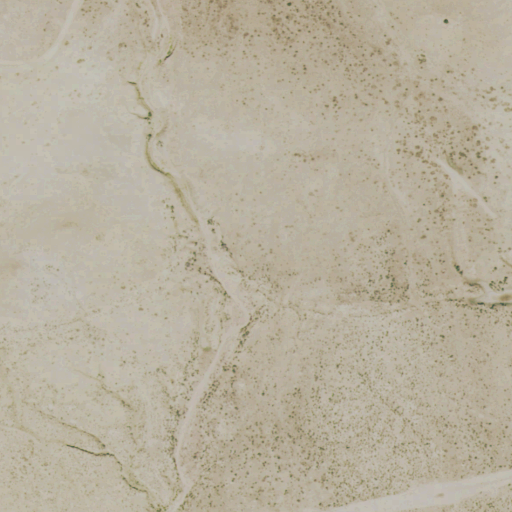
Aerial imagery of valley in Colorado named Pole Canyon containing only grassland